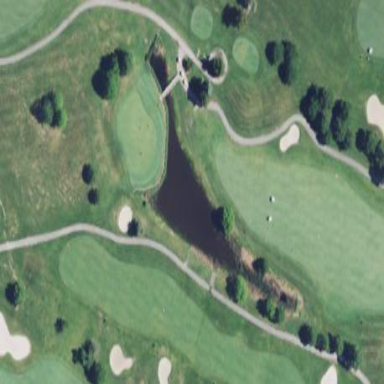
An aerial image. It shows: Water hazard on golf course. The hazard is natural water feature.